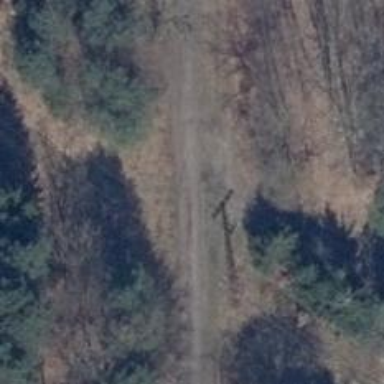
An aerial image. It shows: Sandy track road with grade 4 track type.